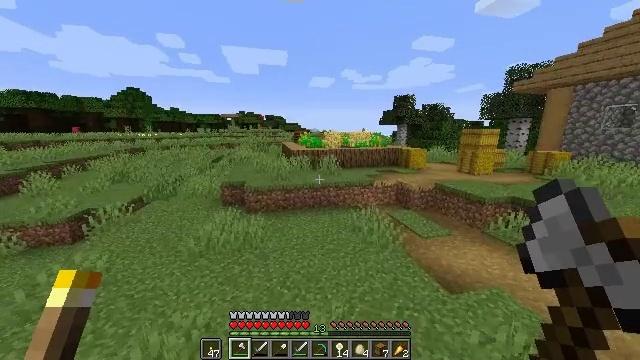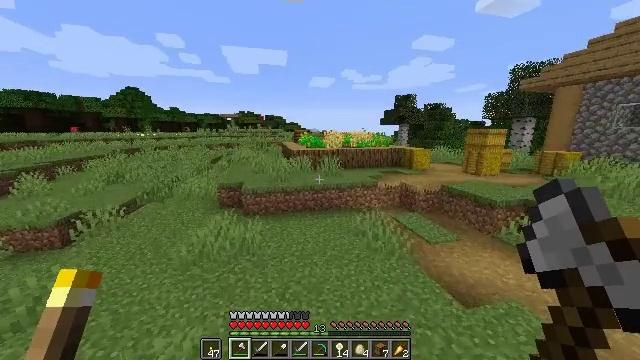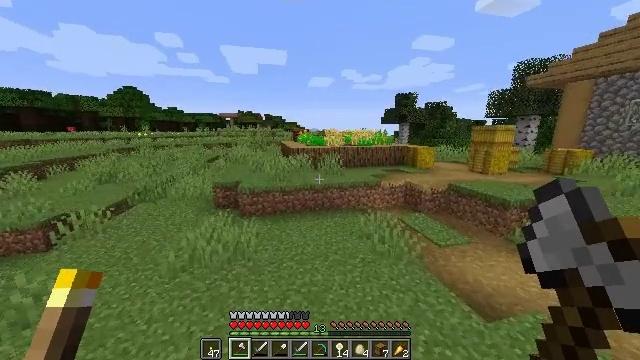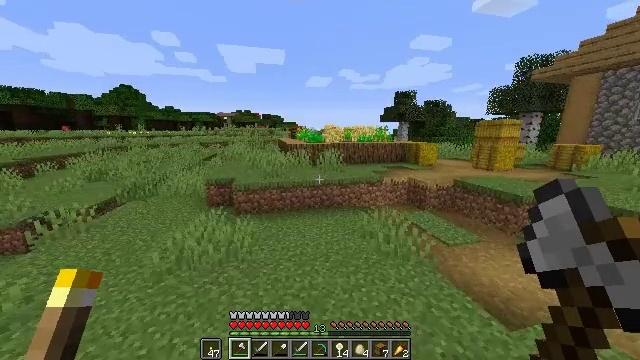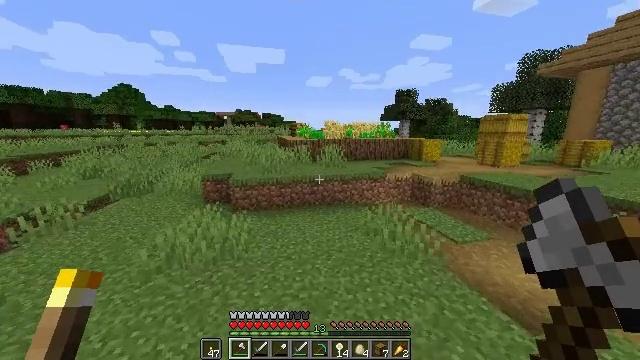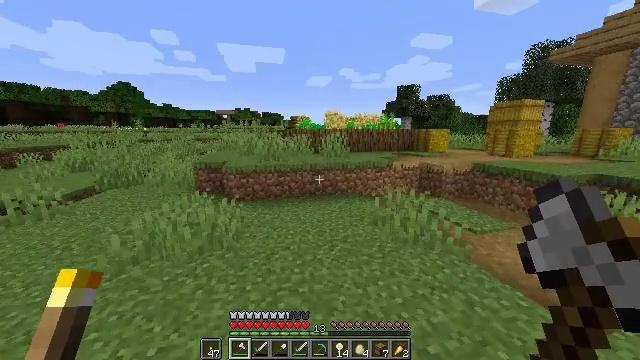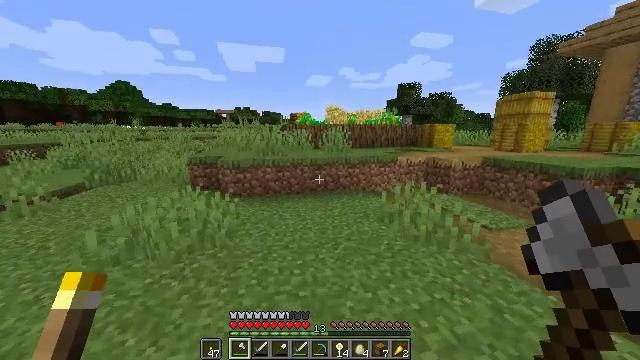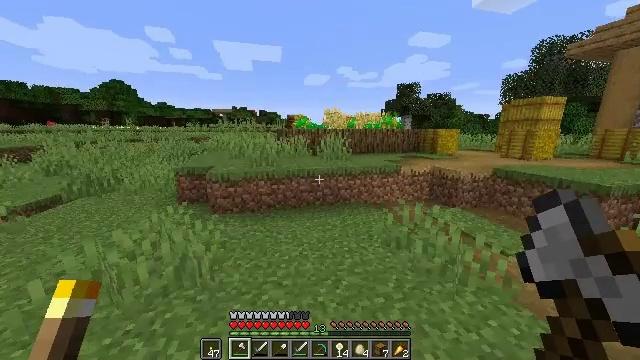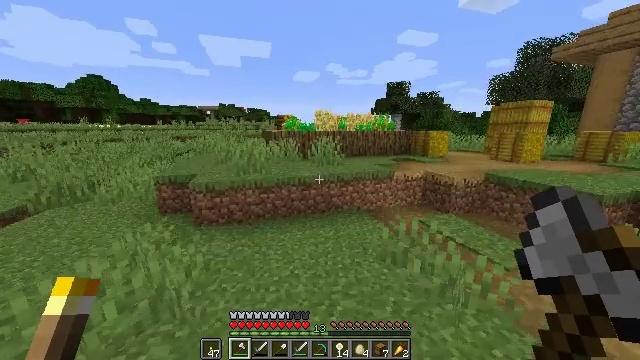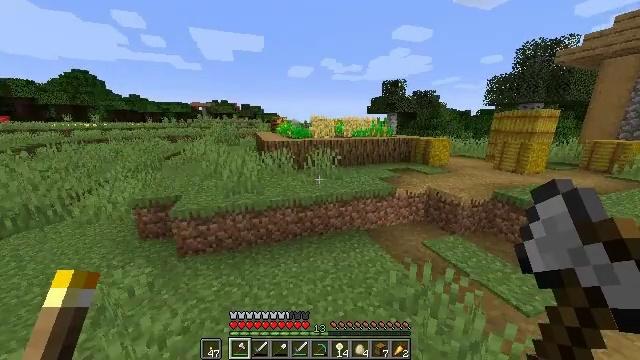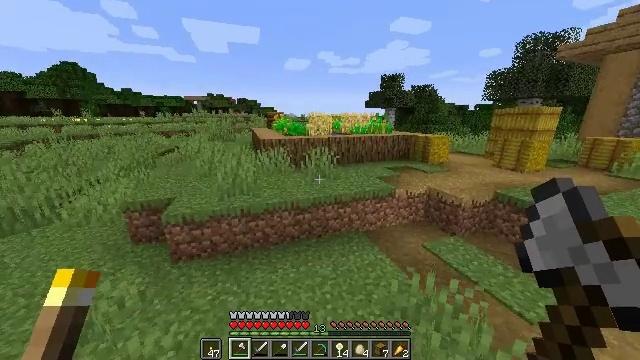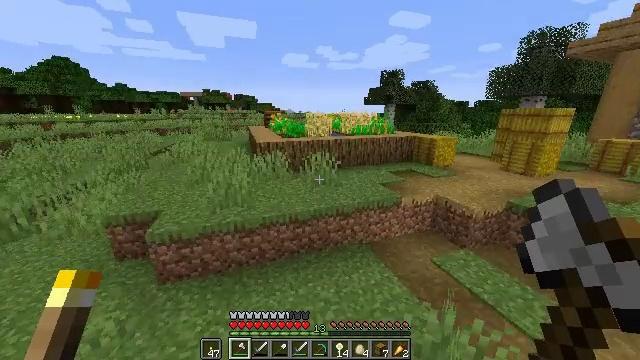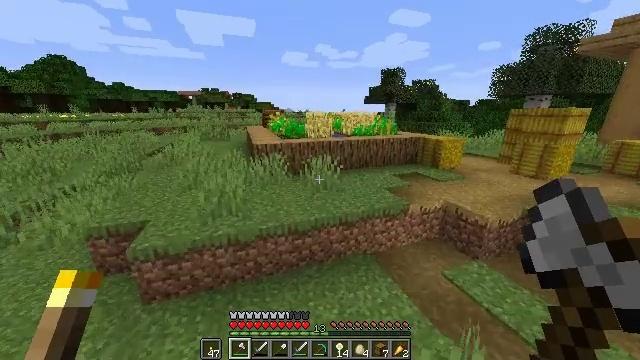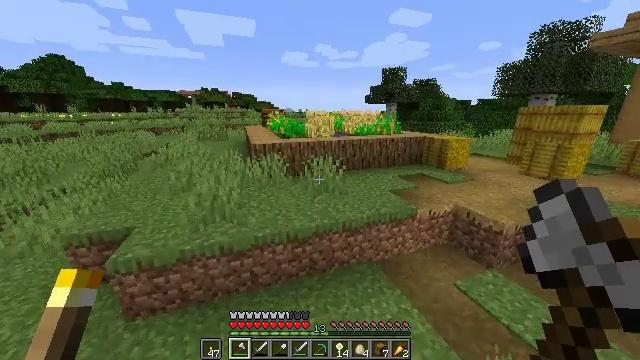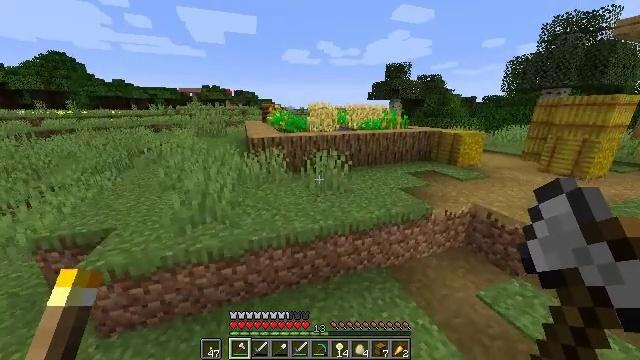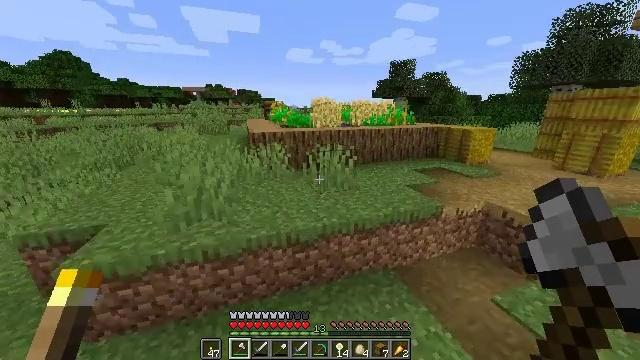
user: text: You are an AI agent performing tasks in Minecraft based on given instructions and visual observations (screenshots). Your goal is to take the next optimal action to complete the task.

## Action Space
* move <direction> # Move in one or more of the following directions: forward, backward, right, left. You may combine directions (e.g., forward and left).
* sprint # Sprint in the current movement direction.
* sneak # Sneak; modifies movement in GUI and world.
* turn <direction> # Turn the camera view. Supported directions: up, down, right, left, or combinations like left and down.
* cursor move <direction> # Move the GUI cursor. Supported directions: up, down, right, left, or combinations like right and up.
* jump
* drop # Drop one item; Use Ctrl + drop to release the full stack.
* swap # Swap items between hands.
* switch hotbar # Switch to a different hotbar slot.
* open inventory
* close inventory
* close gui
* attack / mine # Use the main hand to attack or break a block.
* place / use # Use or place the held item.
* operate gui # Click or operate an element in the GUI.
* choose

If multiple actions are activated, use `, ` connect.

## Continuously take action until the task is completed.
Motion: motion action
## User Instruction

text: Destroy the wheat to collect it.
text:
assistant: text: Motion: move forward, jump
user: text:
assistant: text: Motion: move forward, jump
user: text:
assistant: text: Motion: move forward, jump
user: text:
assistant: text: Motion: move forward, jump
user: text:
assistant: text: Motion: move forward, jump
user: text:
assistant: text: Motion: move forward, sprint, jump
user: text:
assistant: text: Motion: move forward, sprint, jump
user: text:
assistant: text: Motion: move forward, sprint, turn right, jump
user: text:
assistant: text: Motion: move forward, sprint, turn right and down, jump
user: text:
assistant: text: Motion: move forward, sprint, turn down, jump
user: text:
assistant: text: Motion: move forward, turn down, jump
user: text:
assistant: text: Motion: move forward, jump
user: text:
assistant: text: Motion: move forward, jump
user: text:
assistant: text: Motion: move forward, jump
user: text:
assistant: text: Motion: move forward, jump
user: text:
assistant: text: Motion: move forward, turn left, jump
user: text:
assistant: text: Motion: move forward, sprint, jump
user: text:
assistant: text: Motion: move forward, sprint, jump
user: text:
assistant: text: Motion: move forward, sprint, jump
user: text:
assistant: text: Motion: move forward, sprint, jump
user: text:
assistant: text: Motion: move forward, sprint, jump
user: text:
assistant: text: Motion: move forward, turn left and down, jump
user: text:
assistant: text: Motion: move forward, turn left and down, jump
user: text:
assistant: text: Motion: move forward, turn left, jump
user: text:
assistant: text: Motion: move forward, turn left, jump
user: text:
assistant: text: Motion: move forward, turn left, jump
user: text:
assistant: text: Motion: move forward, turn left, jump
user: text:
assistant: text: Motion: move forward
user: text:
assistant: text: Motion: move forward
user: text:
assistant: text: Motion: move forward